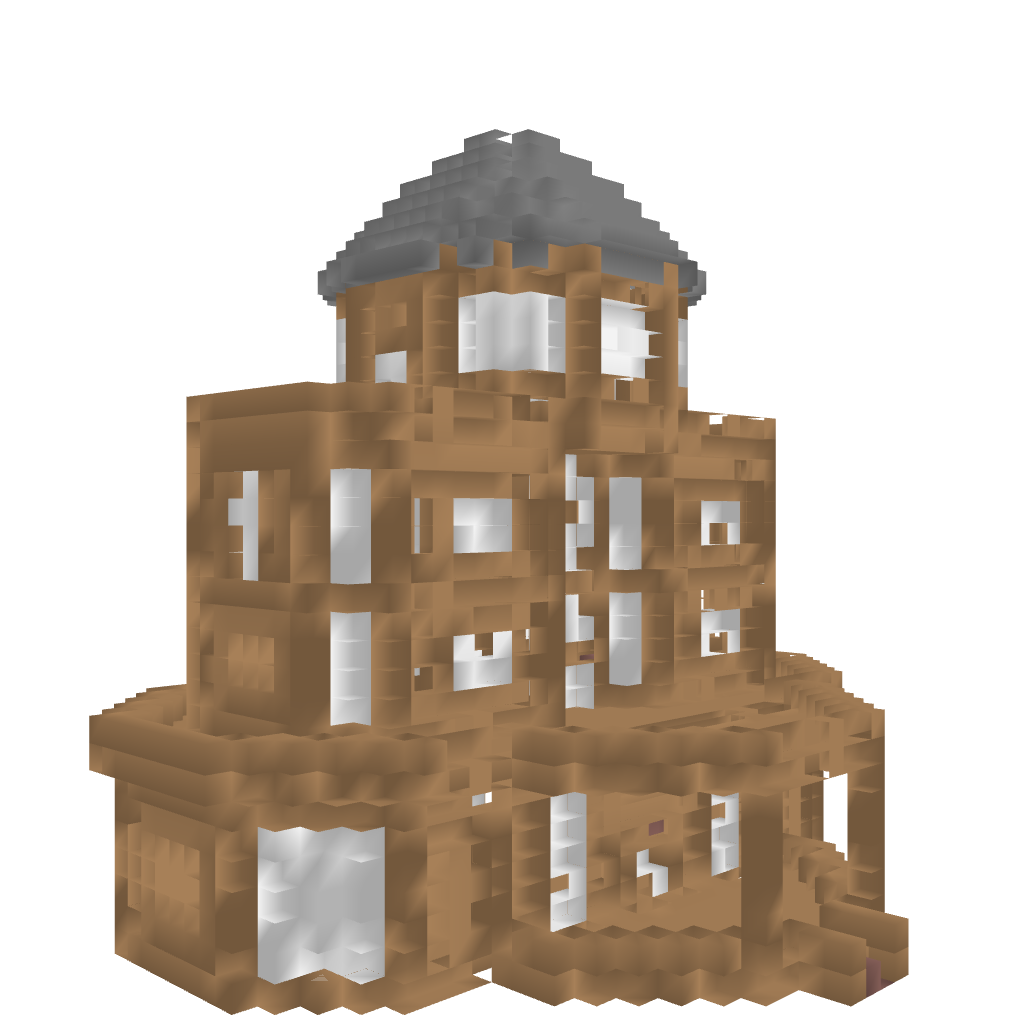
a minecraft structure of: Small Mansion high quality